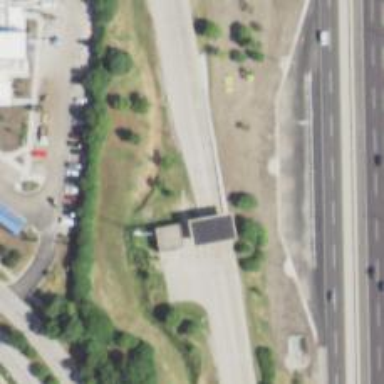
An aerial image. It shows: Toll gantry on the road.